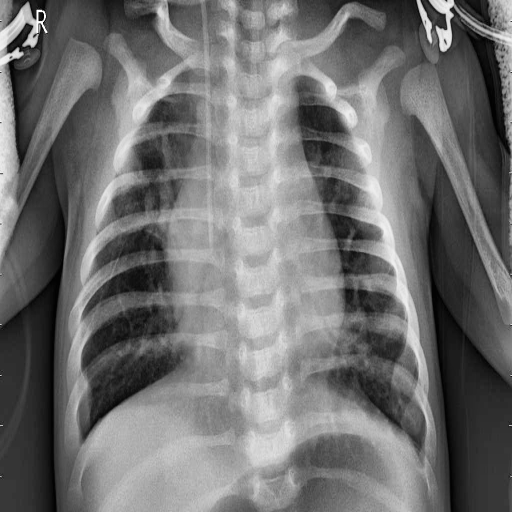
Finding: PNEUMONIA